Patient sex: M
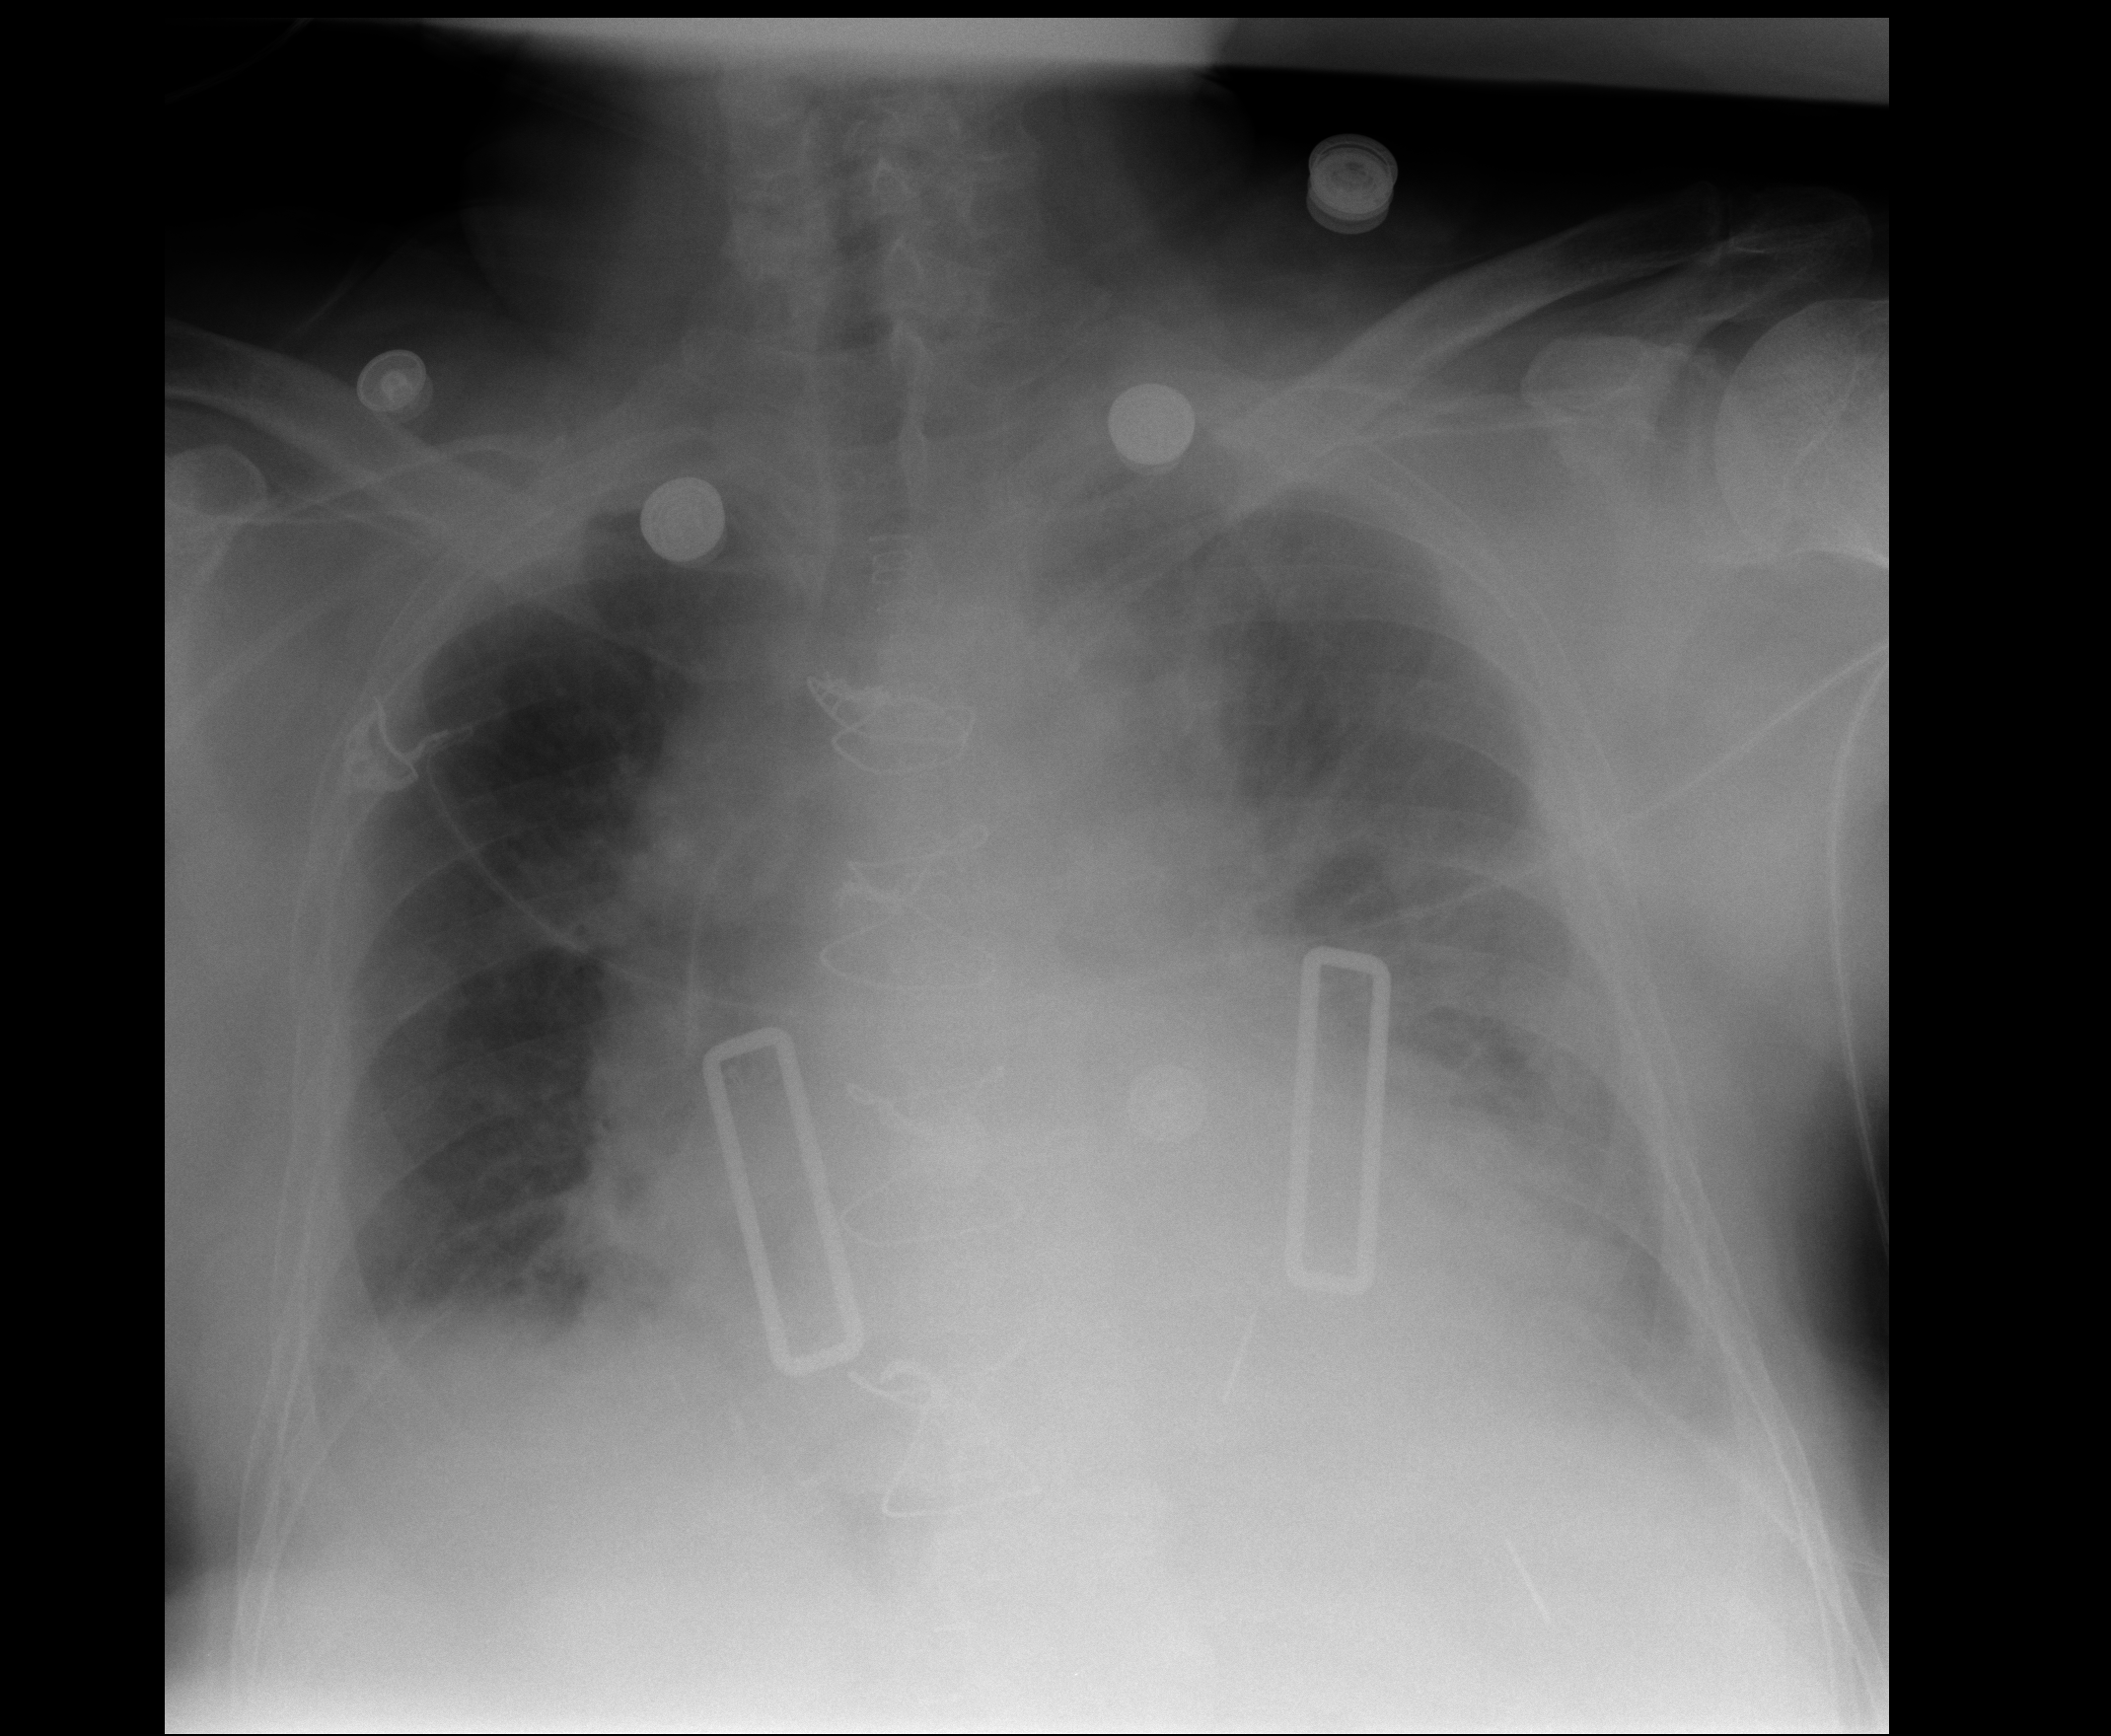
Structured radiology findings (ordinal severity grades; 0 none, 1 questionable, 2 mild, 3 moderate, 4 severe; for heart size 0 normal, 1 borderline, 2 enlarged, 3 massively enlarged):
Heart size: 2
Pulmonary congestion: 2
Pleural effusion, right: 1
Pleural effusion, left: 3
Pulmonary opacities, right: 0
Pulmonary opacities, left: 2
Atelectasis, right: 2
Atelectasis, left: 2